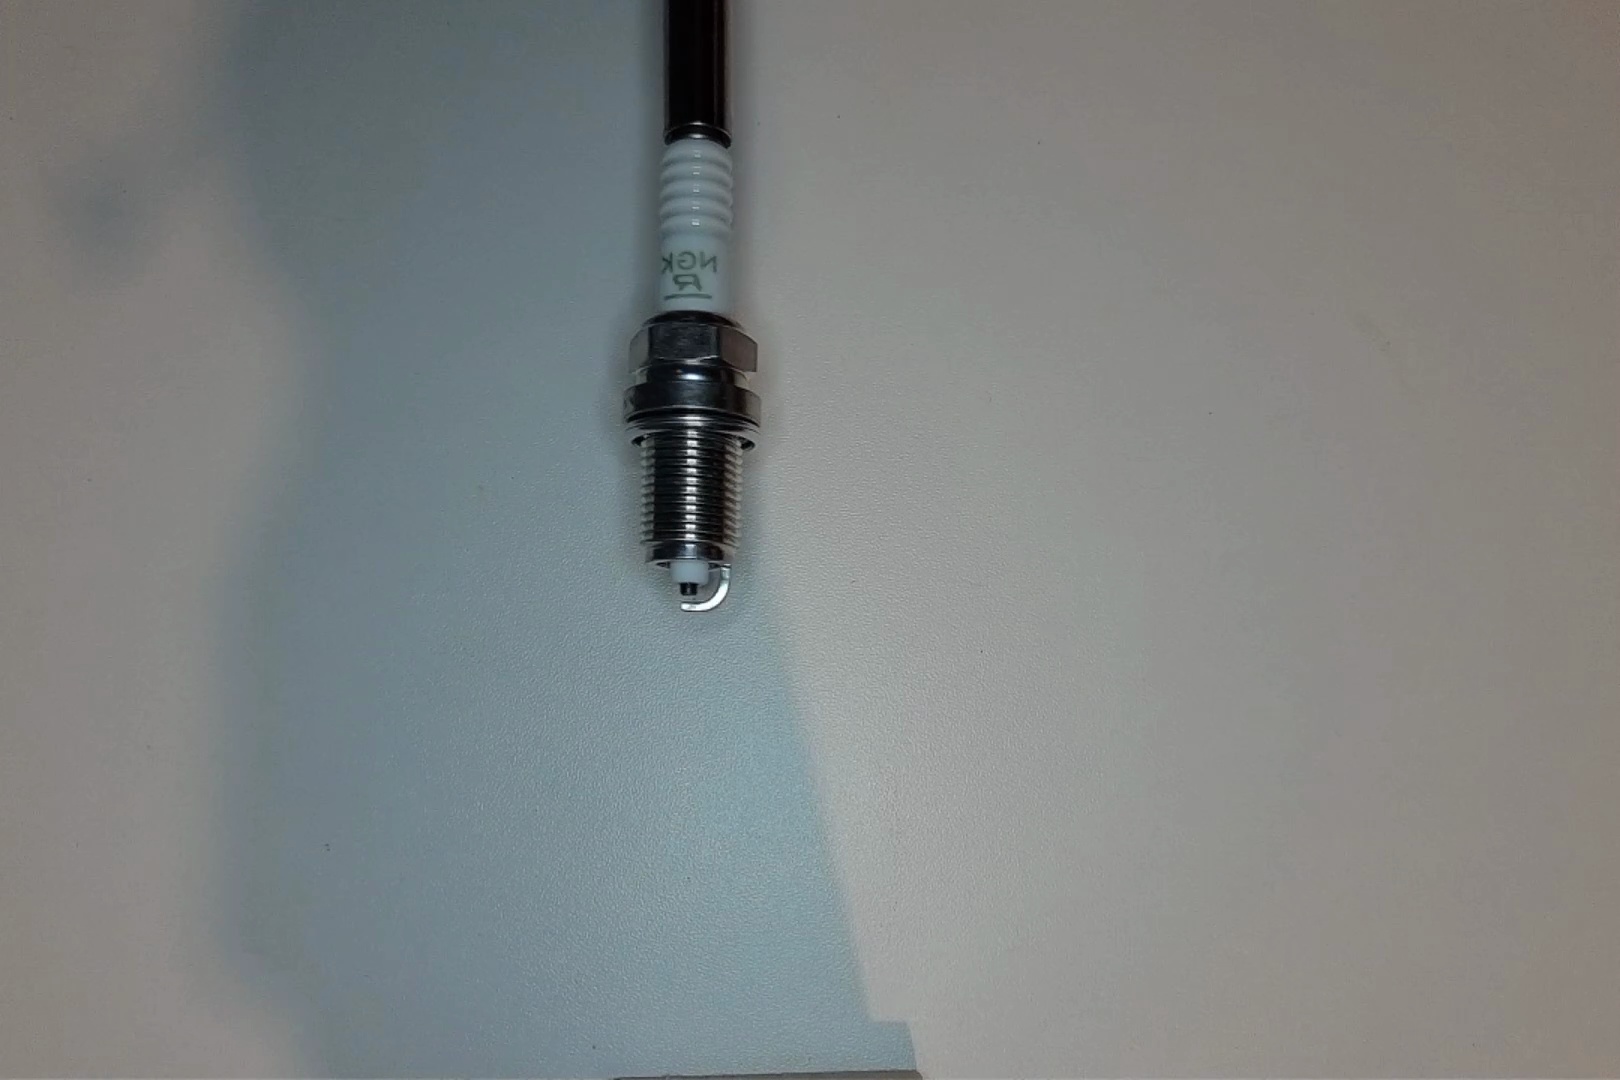
Label: no anomaly